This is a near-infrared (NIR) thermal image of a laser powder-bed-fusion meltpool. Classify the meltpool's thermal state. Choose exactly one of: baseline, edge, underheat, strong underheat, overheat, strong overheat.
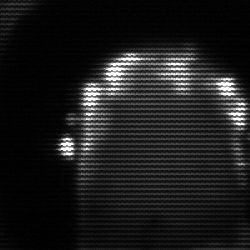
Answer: baseline